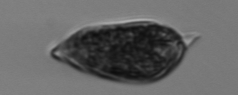
Label: Prorocentrum_micans